Говорят, что в архиве Снеллиуса нашли чертежи оптической схемы (см. рисунок).  От времени чернила выцвели, и на чертеже остались видны только $3$ точки: оптический центр тонкой линзы $O$, точка $A$ передней фокальной плоскости и точка $B$ задней фокальной плоскости. Из пояснений к чертежу следовало, что точки $A$ и $B$ лежат на луче, идущем через линзу.
Восстановите построением по этим данным ход луча и положение линзы.
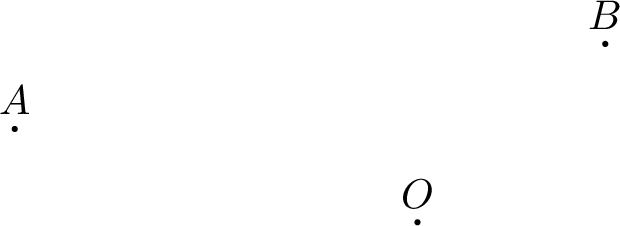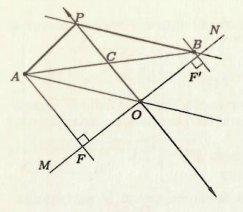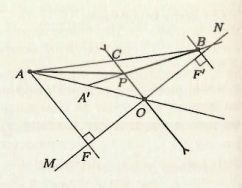
Решение: Плоскость линзы расположена посередине между фокальными плоскостями и параллельна им. Поэтому точка $C$ (cepeдина отрезка $A B$ ) находится в плоскости линзы (см. рисунок ниже).  Проведем прямую $O C$, которая будет пересечением плоскости линзы с плоскостью рисунка. Прямая $M N$, перпендикулярная $O C$ и проходящая через точку $O$, является главной оптической осью линзы. Фокусы линзы — основания перпендикуляров, опущенных из $A$ и $B$ на $M N$. Заметим, что задача не имеет однозначного решения, так как линза может быть как собирающей, так и рассеивающей.Собирающая линза (см. рисунок выше). Проведем непреломляющийся луч $A O$ и прямую $B P$, параллельную $A O$. Луч, идущий из точки $A$ в точку $B$, преломляется в точке $P$, так как $A$ — точка в фокальной плоскости, то есть все лучи из $A$ после линзы идут параллельно. Таким образом, ход искомого луча $A P B$ восстановлен.Рассеивающая линза (см. рисунок ниже). Из формулы тонкой линзы следует, что мнимое изображение $A^{\prime}$ точки $A$ будет на расстоянии $\frac{f}{2}$ от линзы, где $f$ — фокусное расстояние, то есть оно будет в середине отрезка $A O$. Продолжение любого преломленного луча, вышедшего из $A$, будет проходить через точку $A^{\prime}$. Проведем прямую $B A^{\prime}$. В точке $P$ ее пересечения с плоскостью линзы луч, идущий из точки $A$ в точку $B$, преломляется. Таким образом, ход искомого луча $A P B$ восстановлен.
Темы:
T, Оптика, Геометрическая оптика, Тонкая линза, Архивы Снеллиуса, Построение, Всероссийские, Линзы